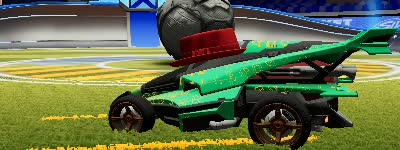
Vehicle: aftershock